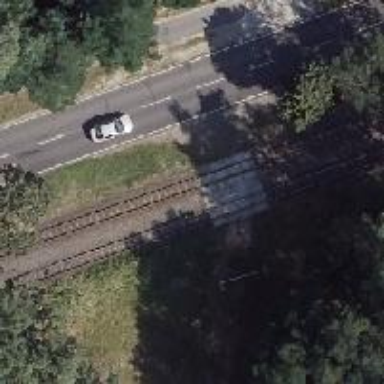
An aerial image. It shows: Track road with grade3 tracktype.